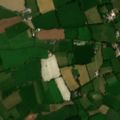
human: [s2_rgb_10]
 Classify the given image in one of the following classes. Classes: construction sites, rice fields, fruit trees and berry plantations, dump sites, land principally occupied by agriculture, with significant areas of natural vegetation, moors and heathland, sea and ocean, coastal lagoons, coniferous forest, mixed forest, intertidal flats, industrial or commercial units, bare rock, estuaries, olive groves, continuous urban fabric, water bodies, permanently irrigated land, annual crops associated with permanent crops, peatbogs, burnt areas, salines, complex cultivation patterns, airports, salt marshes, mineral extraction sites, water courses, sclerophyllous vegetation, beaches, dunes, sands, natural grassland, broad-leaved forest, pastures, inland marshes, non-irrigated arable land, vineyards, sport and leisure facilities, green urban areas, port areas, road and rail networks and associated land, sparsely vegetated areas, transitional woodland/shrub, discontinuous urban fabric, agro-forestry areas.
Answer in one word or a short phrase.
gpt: non-irrigated arable land, pastures, coniferous forest